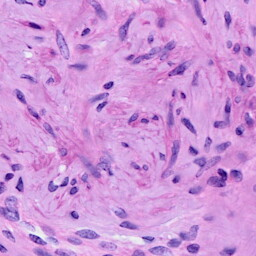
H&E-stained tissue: Cervix